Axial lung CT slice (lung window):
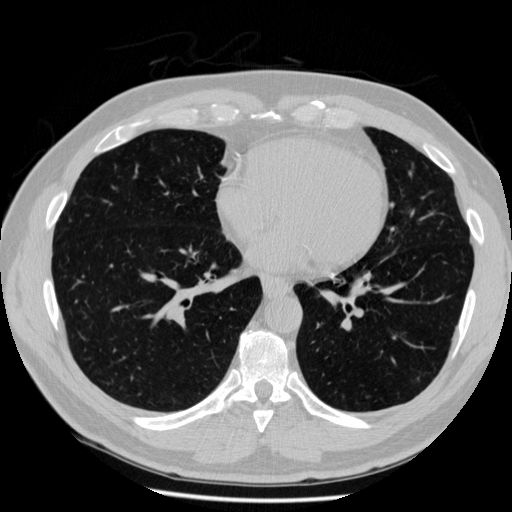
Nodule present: no